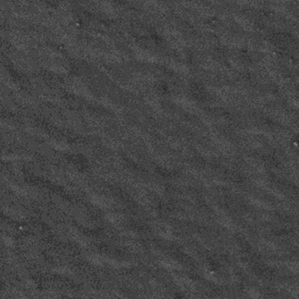
Label: frost